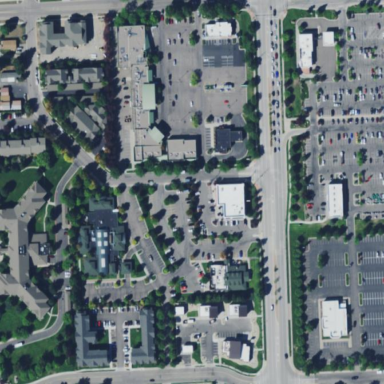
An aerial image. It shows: Retail area.